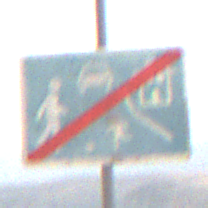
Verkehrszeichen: EndeVerkehrsberuhigterBereich
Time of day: MorningAfternoon
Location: Outdoor (Nature)
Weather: Overcast
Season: NotSpecified
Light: Natural